Question: what is this "QuartzCore... CA::Transaction::observer_callback.." in my Instruments Leaked Blocks History table?
Note that I was creating some hardware memory warnings using the simulator when I was profiling this.
'''
QuartzCore CA::Transaction::observer_callback(__CFRunLoopObserver", unsigned long, void")
from main:14 => "int retVal = UIApplicationMain(argc, argv, nil, nil);"
'''
Image Below:

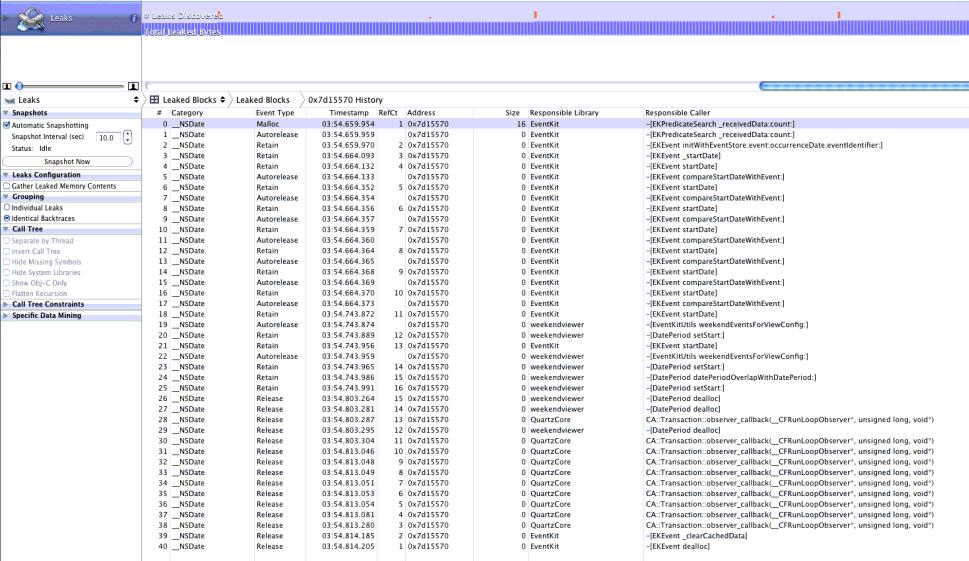
Answer: The function is from Core Animation.
Usually when the mainloop completes a full pump and finally paints to the screen with Core Animation, the top level NSAutoreleasePool is flushed at that point.
I'm not to date on the specific details of when it's supposed to happen, but in the UIApplicationMain function, a nested NSAutoreleaesPool is created for the entire main thread scope. It's generally accepted that when the pump is completed it should flush (although it may release later but it's an implementation detail left up to Apple).
What you see there with all those releases from that function is all the actual releases on all the autorelease calls you queued up from before.